Field crop: tomato
Growth stage: 2
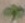
Species: solanum